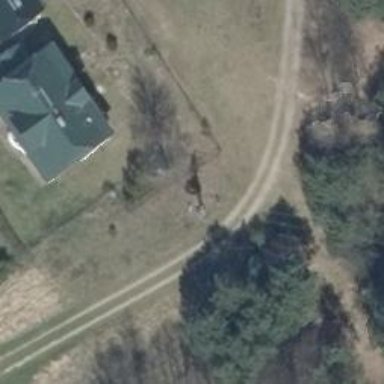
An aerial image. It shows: Minor power line with 3 cables.